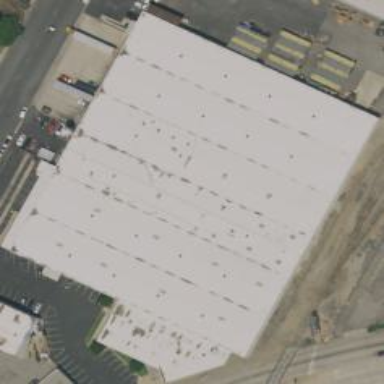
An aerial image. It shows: Warehouse.